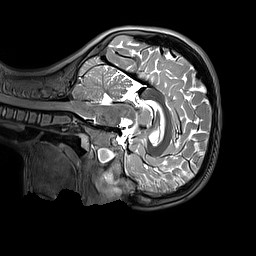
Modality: T2w
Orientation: sagittal
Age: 12
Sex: female
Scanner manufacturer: siemens
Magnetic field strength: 3 T
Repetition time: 3.2 s
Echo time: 0.408 s